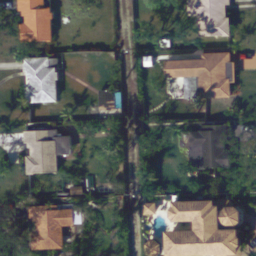
Label: residential